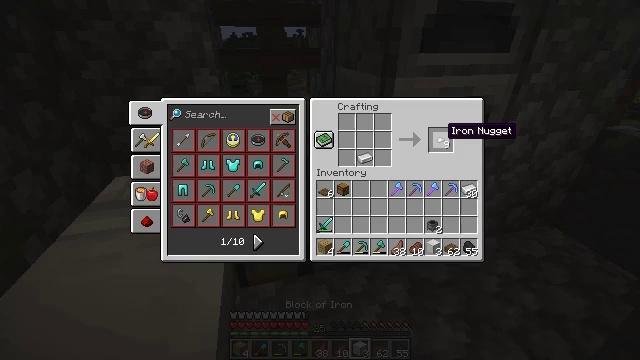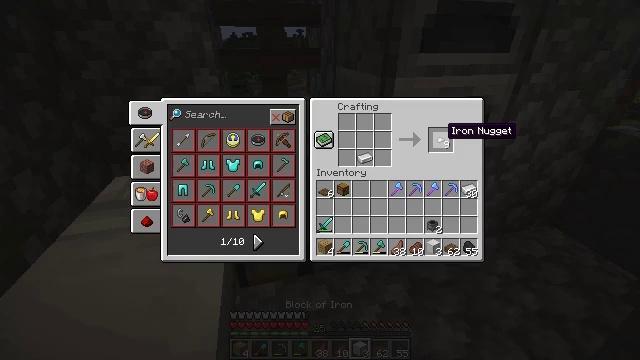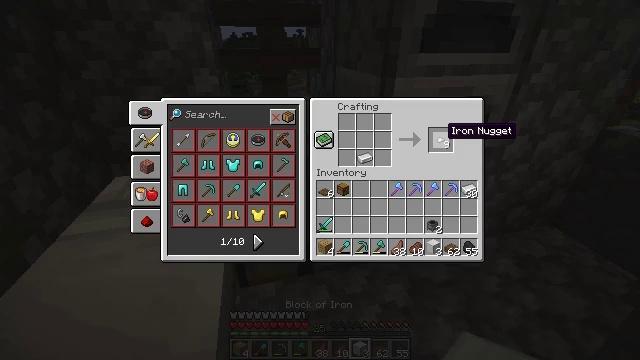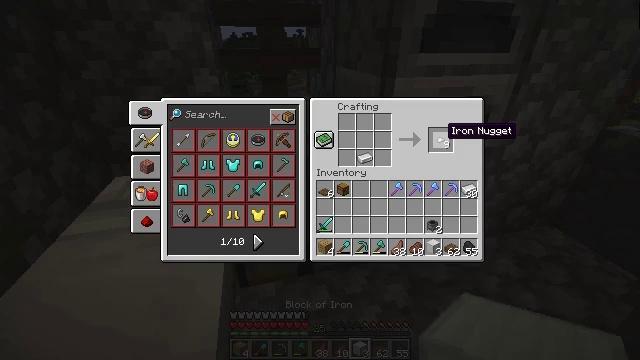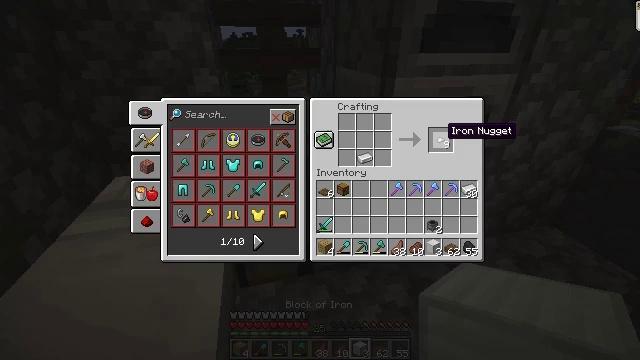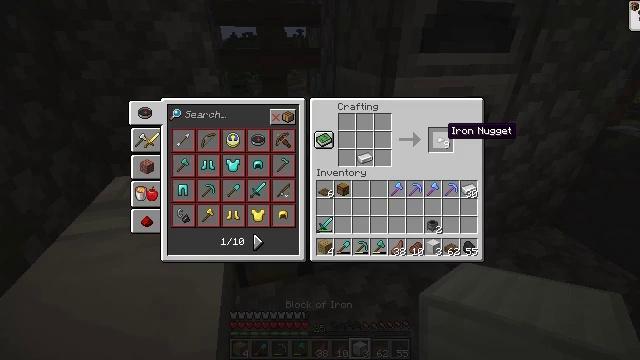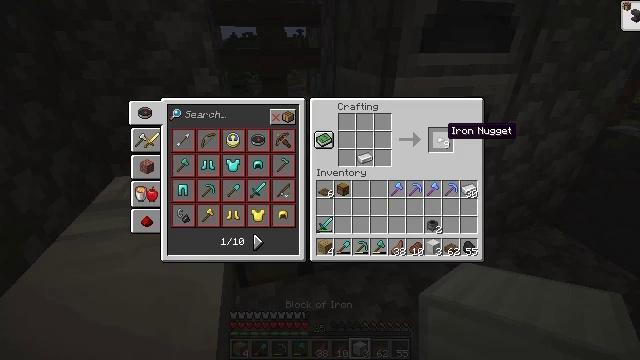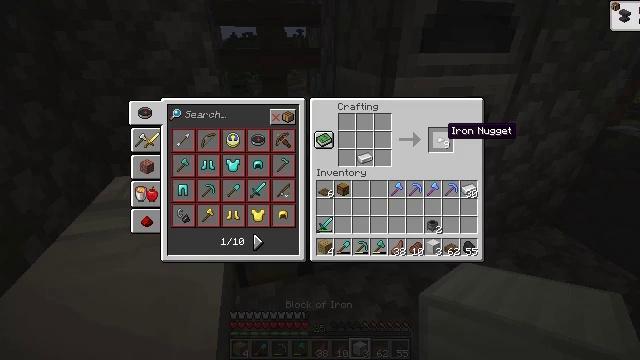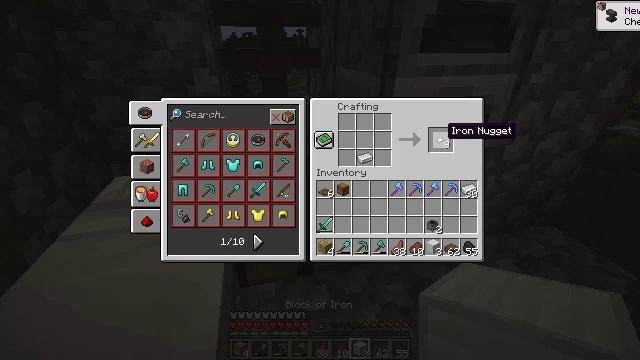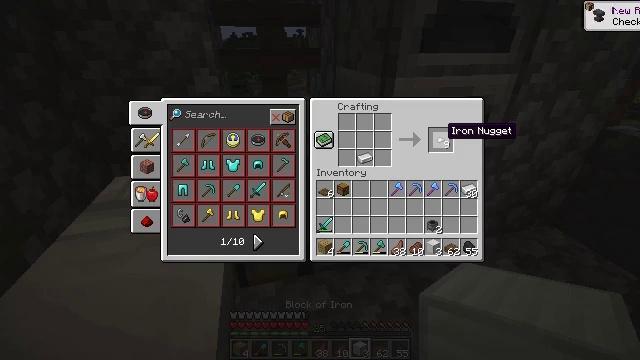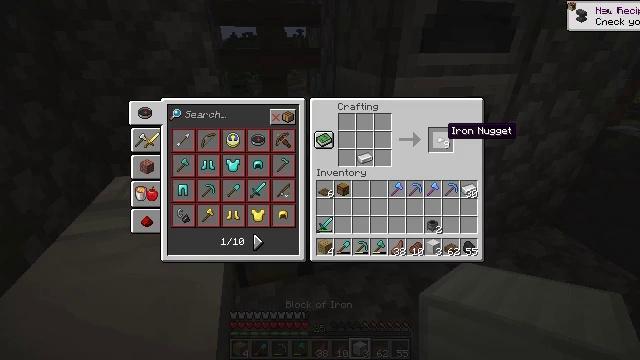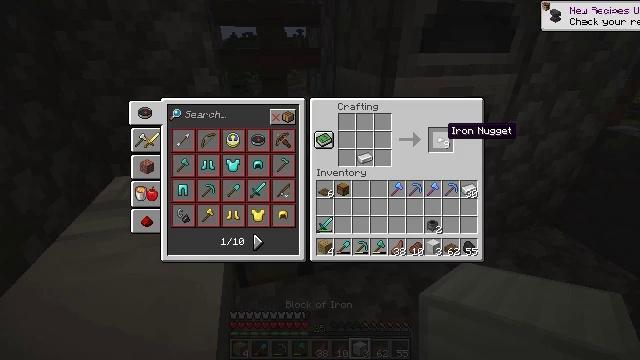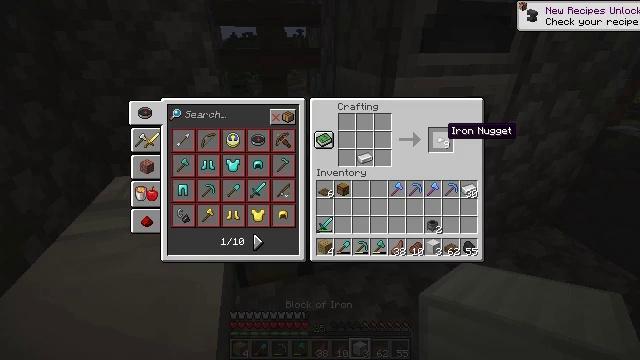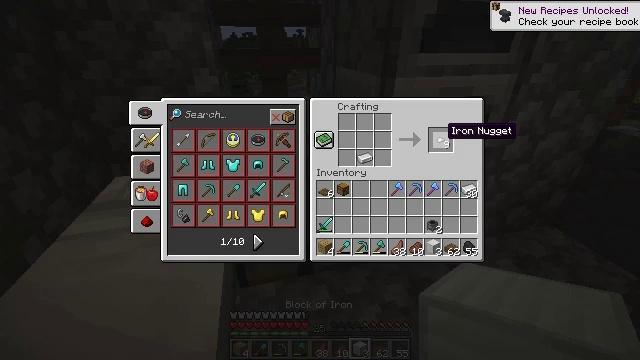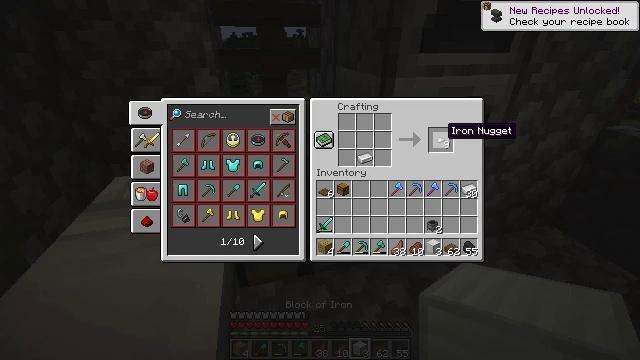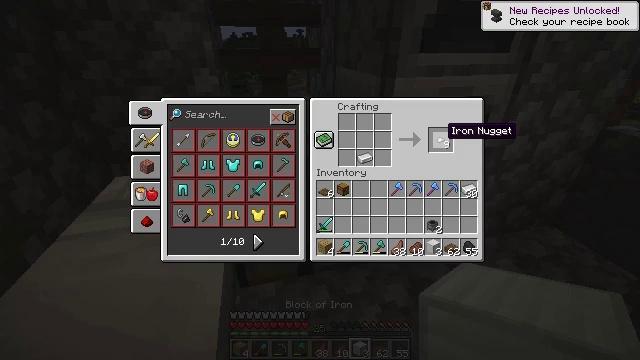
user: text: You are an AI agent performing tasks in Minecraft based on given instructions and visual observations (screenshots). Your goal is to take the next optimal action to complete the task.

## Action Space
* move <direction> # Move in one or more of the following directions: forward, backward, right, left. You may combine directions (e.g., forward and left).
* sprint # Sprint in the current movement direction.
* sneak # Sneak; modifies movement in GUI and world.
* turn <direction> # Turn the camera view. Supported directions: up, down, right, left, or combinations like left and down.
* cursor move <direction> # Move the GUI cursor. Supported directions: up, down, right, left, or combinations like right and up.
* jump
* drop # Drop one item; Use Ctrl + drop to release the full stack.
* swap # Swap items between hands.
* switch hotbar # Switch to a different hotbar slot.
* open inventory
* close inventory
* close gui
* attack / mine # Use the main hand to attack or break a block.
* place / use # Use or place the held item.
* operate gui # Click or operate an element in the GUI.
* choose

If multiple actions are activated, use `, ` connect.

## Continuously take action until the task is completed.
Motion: motion action
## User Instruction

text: Use the iron from your inventory to craft an anvil.
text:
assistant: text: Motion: sneak, open gui
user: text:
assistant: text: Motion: sneak
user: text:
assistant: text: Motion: sneak
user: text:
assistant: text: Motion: sneak
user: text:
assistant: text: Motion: sneak
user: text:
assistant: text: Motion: sneak
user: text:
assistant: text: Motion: sneak
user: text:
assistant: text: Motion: no_op
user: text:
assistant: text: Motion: no_op
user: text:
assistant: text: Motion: no_op
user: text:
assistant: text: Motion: no_op
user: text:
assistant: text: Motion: no_op
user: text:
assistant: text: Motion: no_op
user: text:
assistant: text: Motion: no_op
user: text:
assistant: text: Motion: no_op
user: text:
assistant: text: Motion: no_op
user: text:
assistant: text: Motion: no_op
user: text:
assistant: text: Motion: no_op
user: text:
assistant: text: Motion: no_op
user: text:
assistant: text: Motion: no_op
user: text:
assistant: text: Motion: cursor move left and down
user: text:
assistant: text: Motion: cursor move left
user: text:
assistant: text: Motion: sneak
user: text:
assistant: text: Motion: sneak, cursor move left
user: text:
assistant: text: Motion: sneak
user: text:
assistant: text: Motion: sneak
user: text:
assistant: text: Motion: sneak
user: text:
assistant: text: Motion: sneak, operate gui
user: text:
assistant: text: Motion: sneak, operate gui
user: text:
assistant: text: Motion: sneak